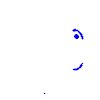
Particle: pion